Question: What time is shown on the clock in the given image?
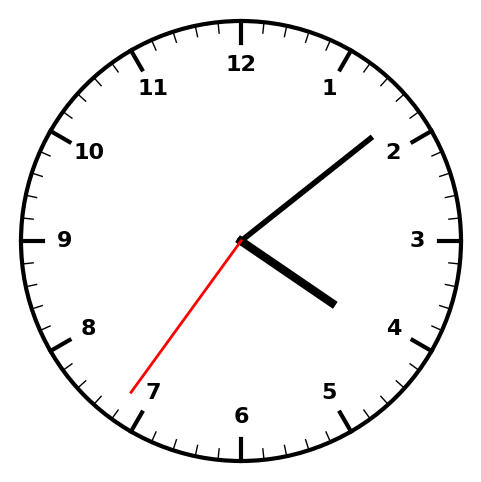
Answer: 04:08:36